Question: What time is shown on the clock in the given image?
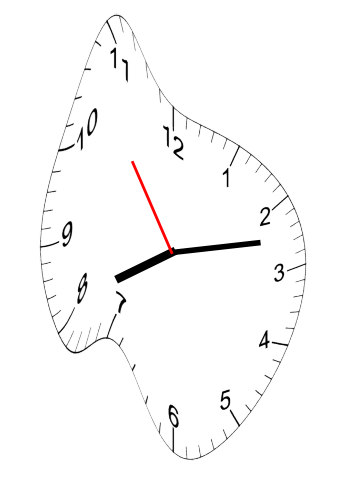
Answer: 08:12:54